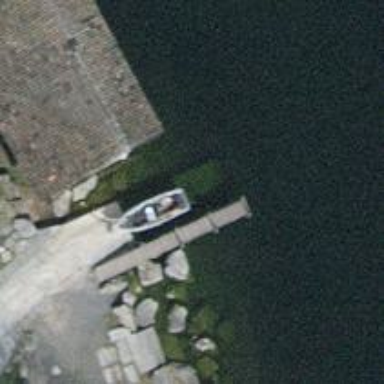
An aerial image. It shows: Slipway on leisure land.